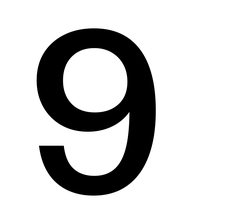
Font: InstrumentSans_Medium